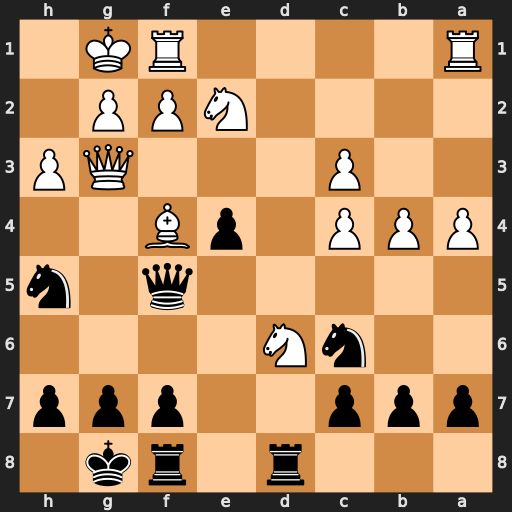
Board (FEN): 3r1rk1/ppp2ppp/2nN4/5q1n/PPP1pB2/2P3QP/4NPP1/R4RK1
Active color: b
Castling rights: -
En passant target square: -
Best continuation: Nxg3 Nxf5 Nxe2+